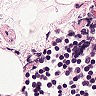
Metastatic tissue present: no